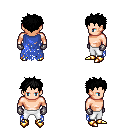
a pixel art fantasy rpg character, male body template, human, light skin, blue tattered cape, white pants, black bedhead hairstyle, metal gloves, gold boots, four views (front, back, left, right), 2x2 character sprite sheet, small pixel art, hard edges, no anti-aliasing